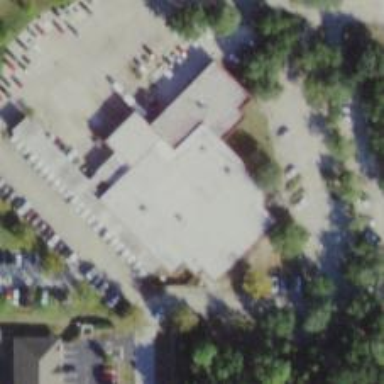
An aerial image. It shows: Post office.